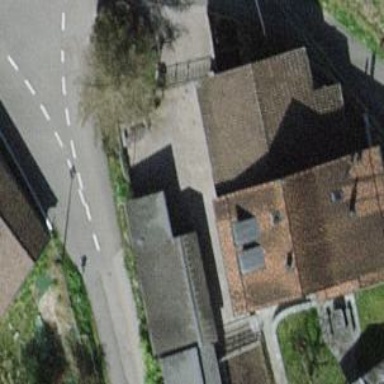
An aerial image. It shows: Residential building with gabled roof.